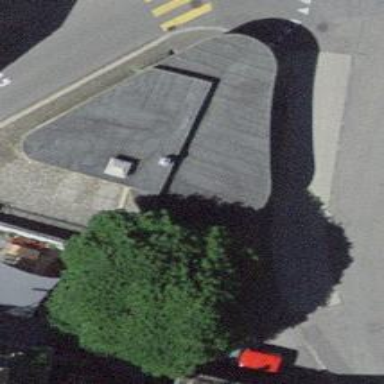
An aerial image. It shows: Public bookcase.